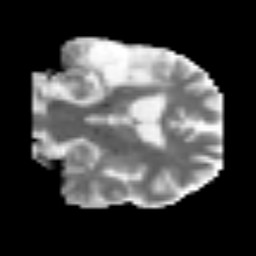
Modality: MD
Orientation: coronal
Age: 47
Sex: male
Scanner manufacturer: siemens
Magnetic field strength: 3 T
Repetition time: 3.2 s
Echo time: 0.081 s